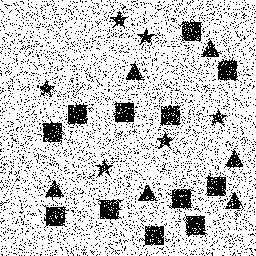
Squares: 12
Triangles: 6
Stars: 6
Total shapes: 24